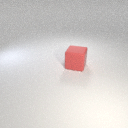
large red rubber cube